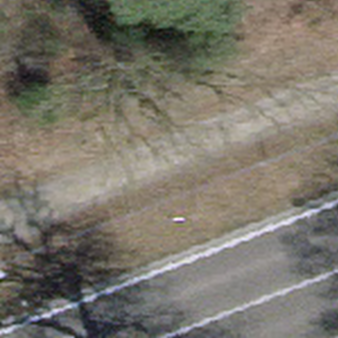
Label: other